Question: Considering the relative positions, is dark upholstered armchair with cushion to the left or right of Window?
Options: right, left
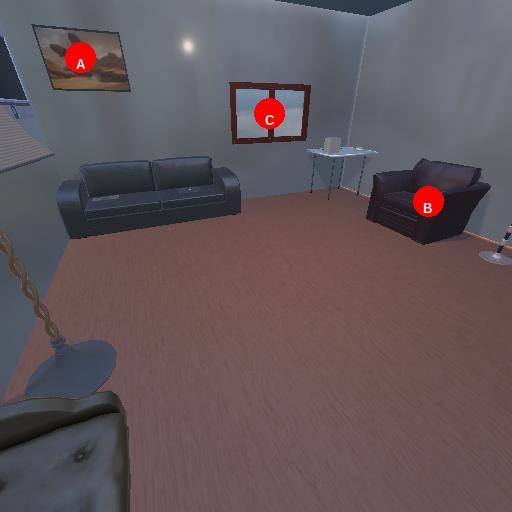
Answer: right